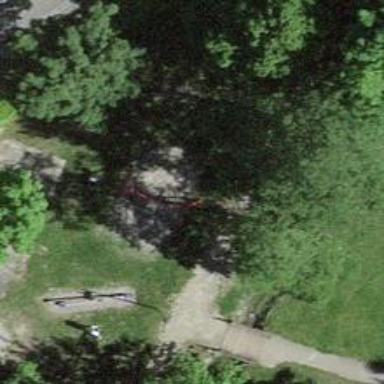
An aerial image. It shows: Playground featuring swings.